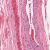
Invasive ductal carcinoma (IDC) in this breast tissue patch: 0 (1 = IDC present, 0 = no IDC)